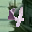
Label: 4